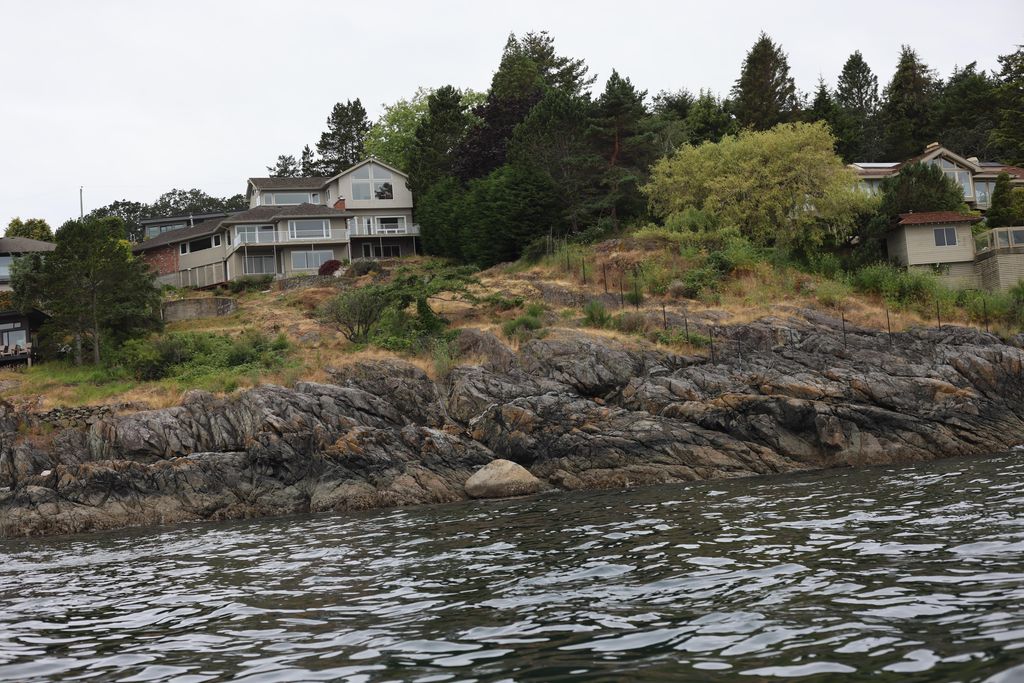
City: victoria